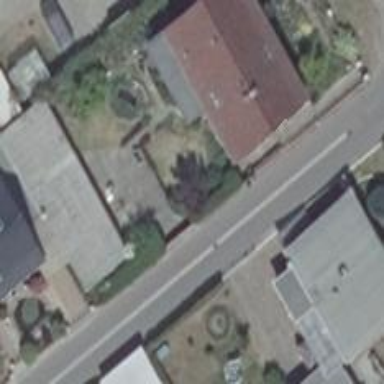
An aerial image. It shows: Detached building.